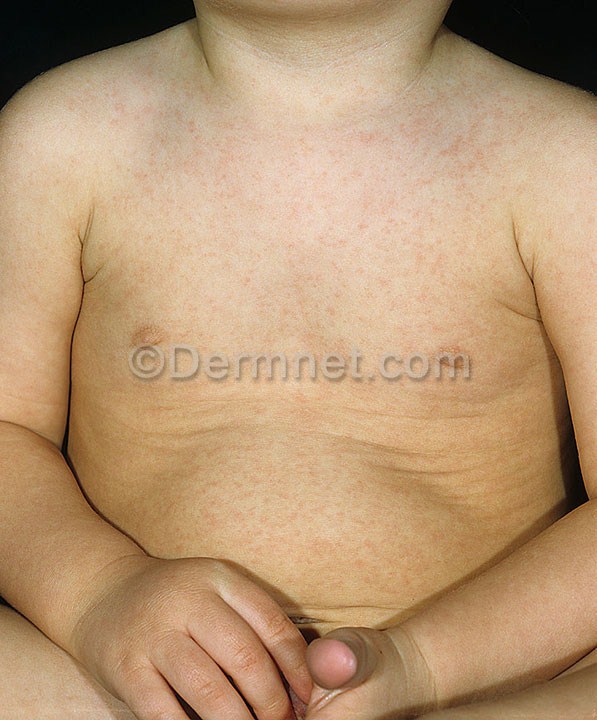
Disease: Exanthems and Drug Eruptions